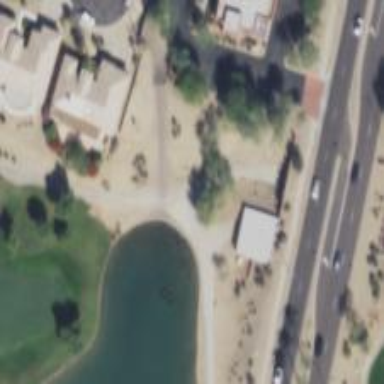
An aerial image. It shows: Path for golf carts.